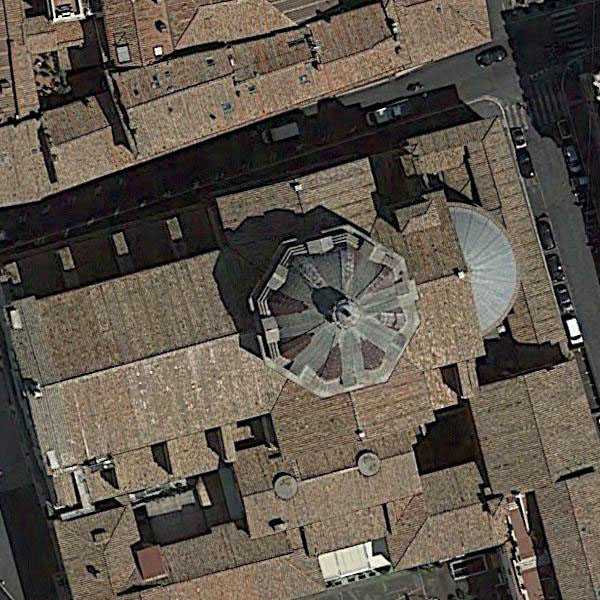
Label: Church